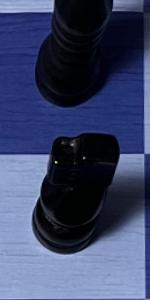
Label: Knight_Black